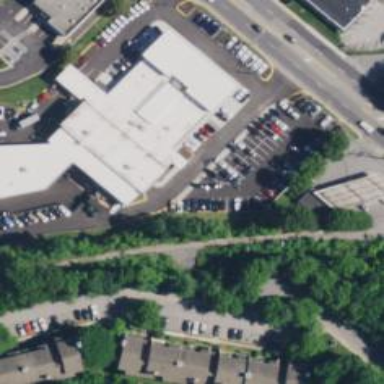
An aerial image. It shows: Retail building with car shop.